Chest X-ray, AP view. Patient: 56 years old, sex M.
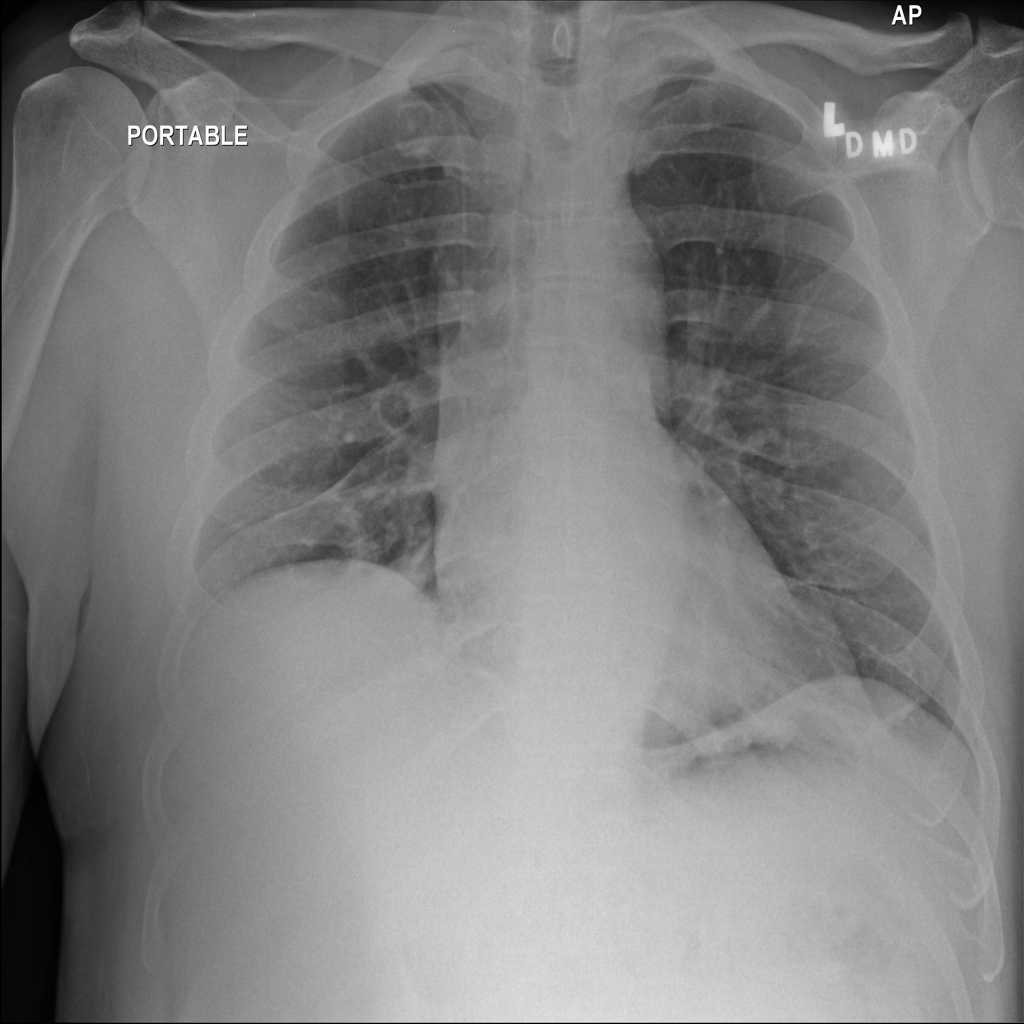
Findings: No Finding